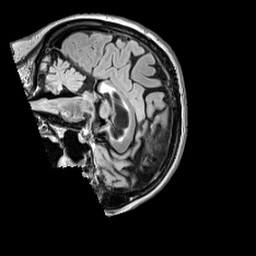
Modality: FLAIR
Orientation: sagittal
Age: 68
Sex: female
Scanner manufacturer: siemens
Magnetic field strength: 3 T
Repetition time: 5 s
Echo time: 0.387 s